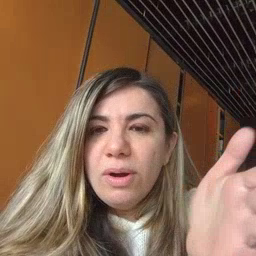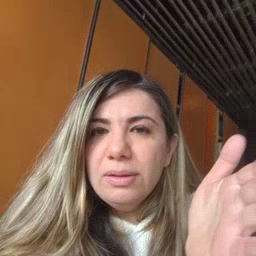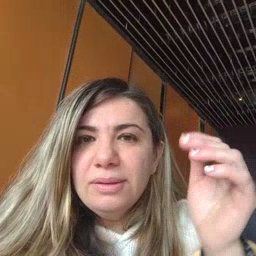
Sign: will